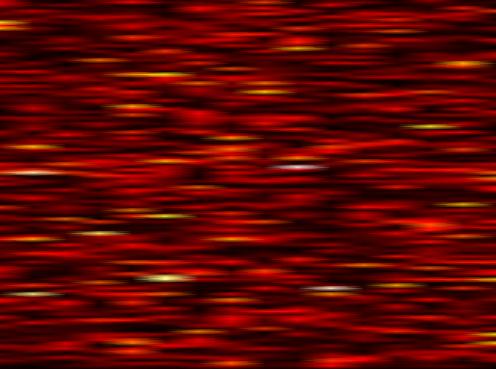
Label: FBMC